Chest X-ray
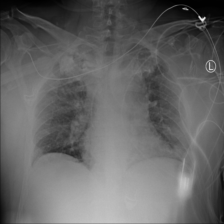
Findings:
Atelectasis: positive
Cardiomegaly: negative
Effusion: negative
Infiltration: positive
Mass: negative
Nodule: negative
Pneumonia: negative
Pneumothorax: negative
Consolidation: negative
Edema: negative
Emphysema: negative
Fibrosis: negative
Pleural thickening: negative
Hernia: negative